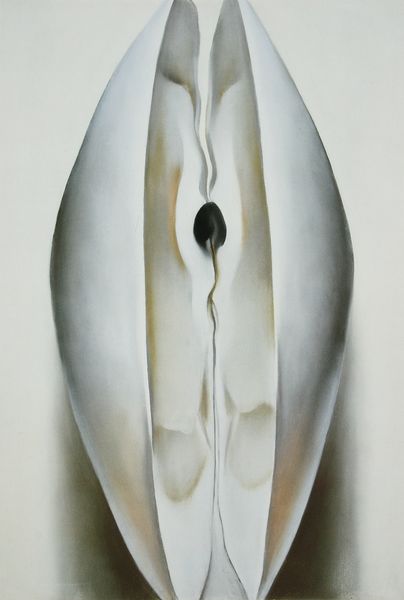
Titel: Slightly open Shell
Künstler: Georgia O'Keeffe
Standort: New York
Institution: Privatsammlung
Schlagwörter: meer, schatten, frau, hell, schwarz, weiss, blick, blüte, beige, innen, kind, perle, oval, frucht, abstrakt, creme, modern, scheide, hälften, offen, form, senkrecht, öffnung, venus, muschel, geöffnet, halbiert, auf, teile, samen, keeffe, o'eeffe, meeresfrucht, samens, veus, zeugung